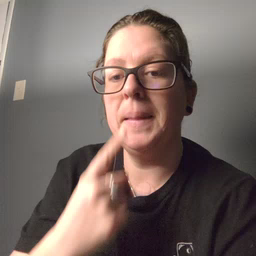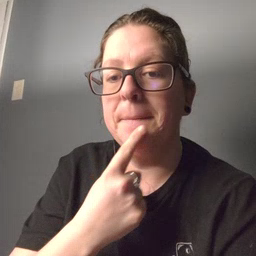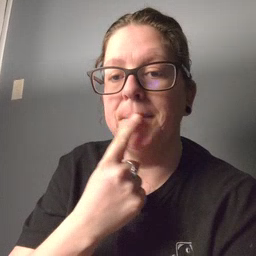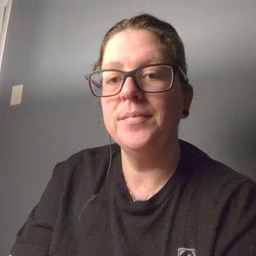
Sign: lips